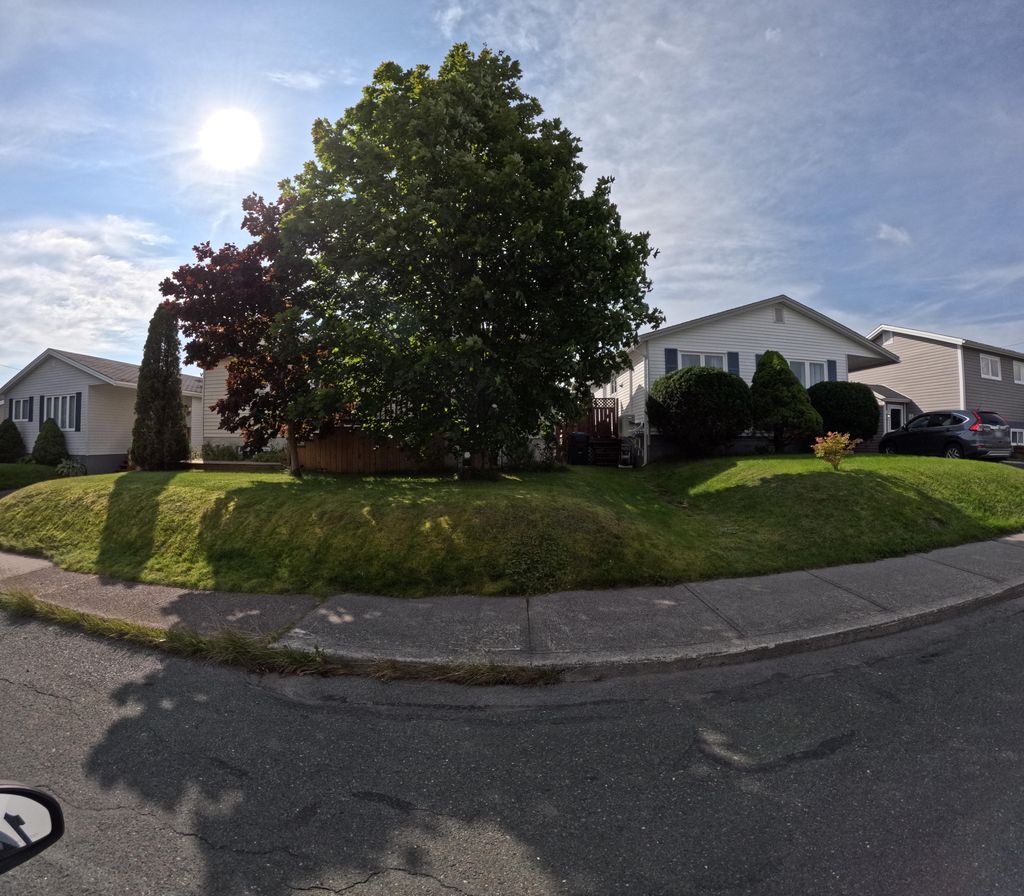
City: st_johns